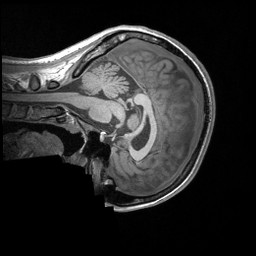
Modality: T1w
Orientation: sagittal
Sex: female
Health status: ill
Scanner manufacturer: siemens
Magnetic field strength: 3 T
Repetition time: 1.66 s
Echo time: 0.00254 s